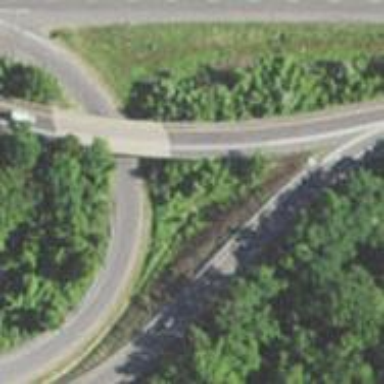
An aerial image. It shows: Trunk link highway.